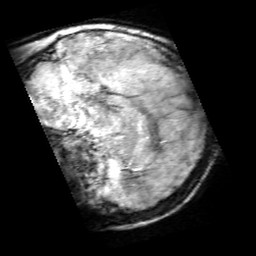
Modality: SWI
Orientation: sagittal
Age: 10
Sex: male
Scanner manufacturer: siemens
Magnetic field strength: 3 T
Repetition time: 0.027 s
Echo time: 0.02 s